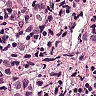
Metastatic tissue present: yes